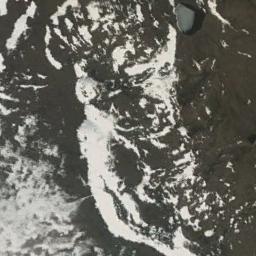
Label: desert